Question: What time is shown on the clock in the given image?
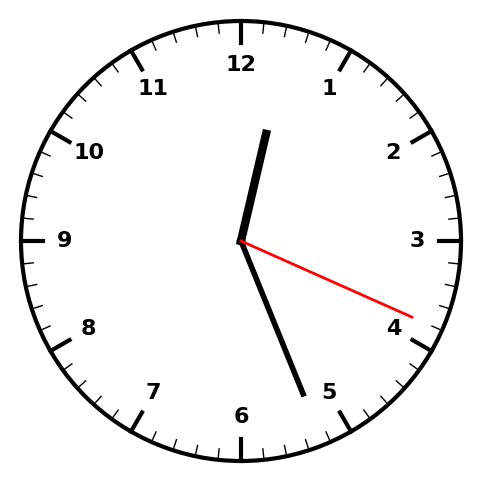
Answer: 12:26:19